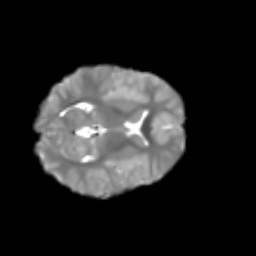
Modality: T2w
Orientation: axial
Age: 6
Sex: female
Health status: healthy